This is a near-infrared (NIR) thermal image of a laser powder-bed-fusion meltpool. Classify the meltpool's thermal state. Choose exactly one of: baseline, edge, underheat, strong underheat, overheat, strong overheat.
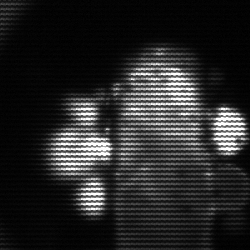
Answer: strong underheat